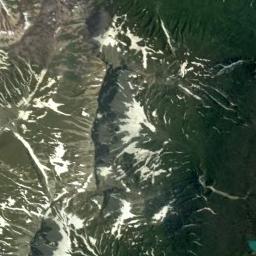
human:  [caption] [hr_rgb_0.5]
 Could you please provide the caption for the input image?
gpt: White, Brown, And green transitions from the peaks to the bottom of the peaks in the Snow Mountain Range .

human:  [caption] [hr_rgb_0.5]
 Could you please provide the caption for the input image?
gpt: A lot of snow is on the snowberg .

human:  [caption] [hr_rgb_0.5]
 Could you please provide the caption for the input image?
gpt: The snowberg is partly covered with snow and ice and partly covered with vegetation .

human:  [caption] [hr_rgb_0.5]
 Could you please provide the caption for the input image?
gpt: The snow berg is consist of bare land and white snow .

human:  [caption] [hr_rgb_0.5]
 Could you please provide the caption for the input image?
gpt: There are some snow and green land on the snowberg .